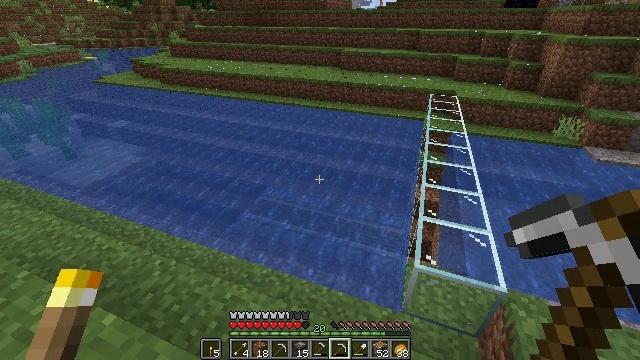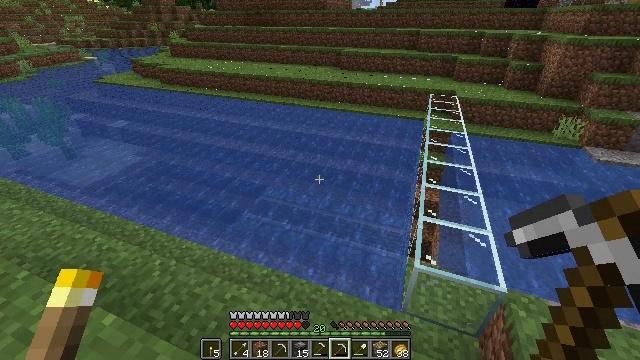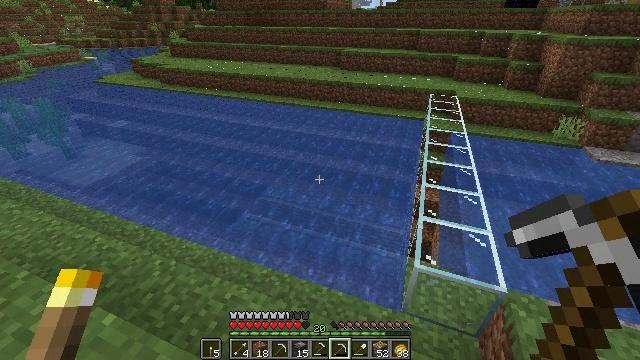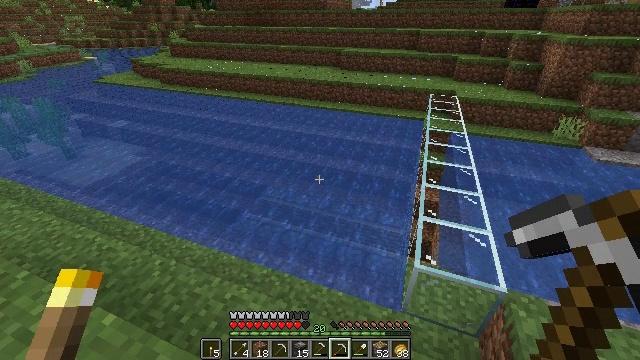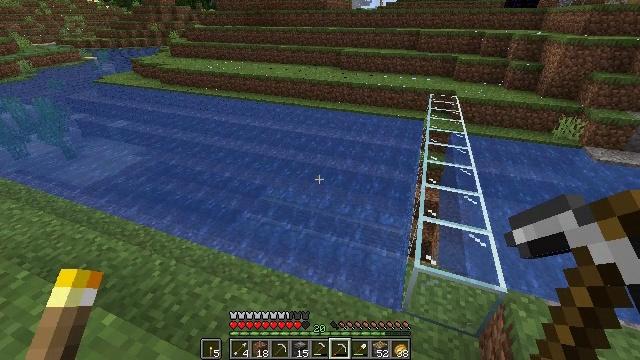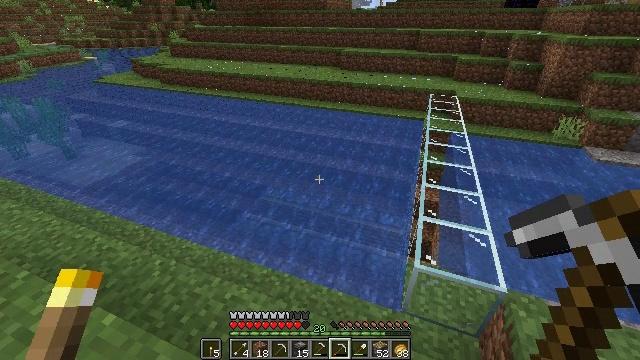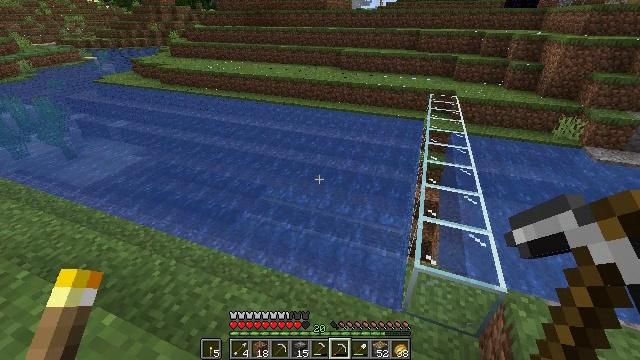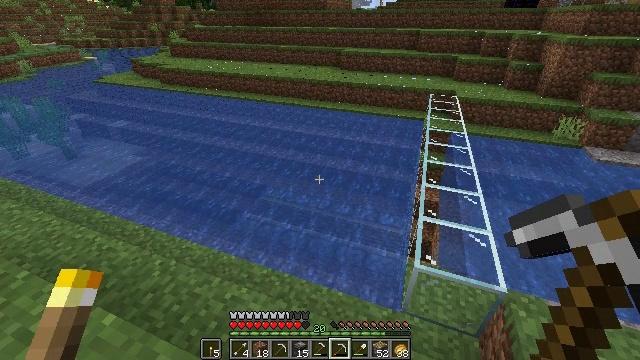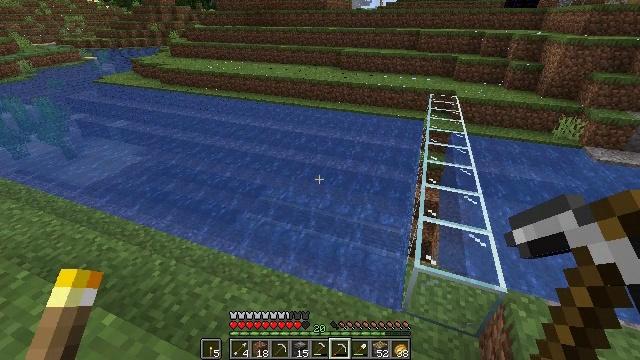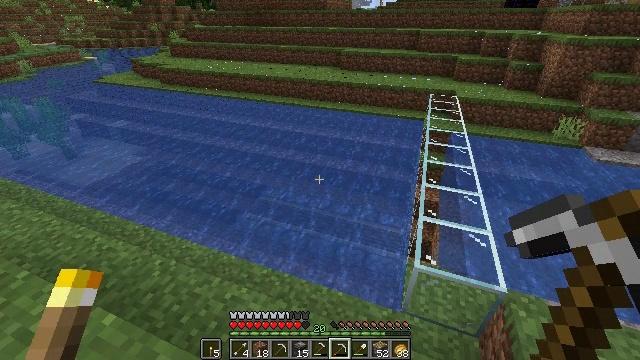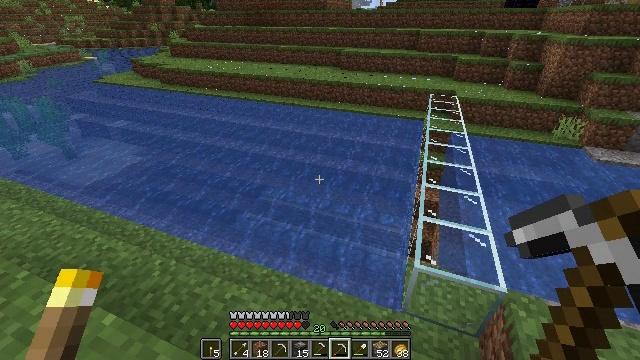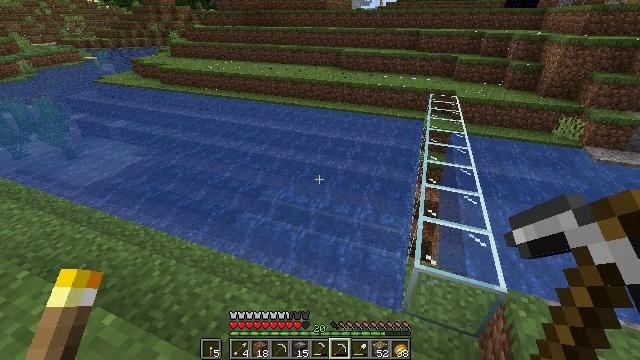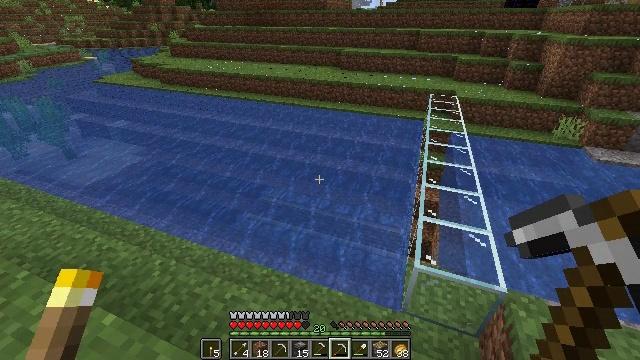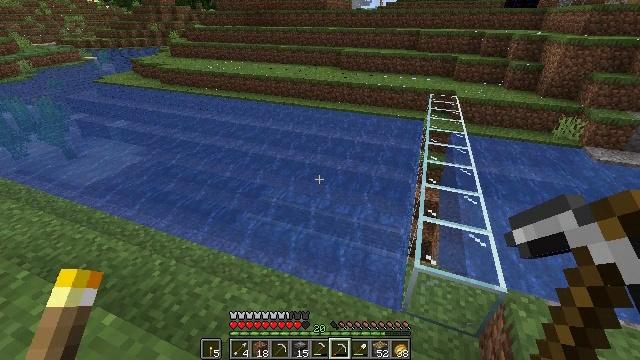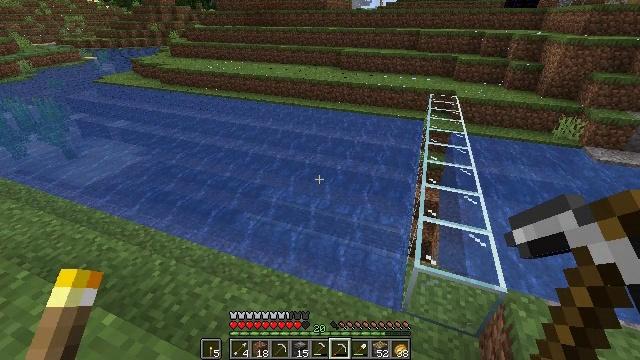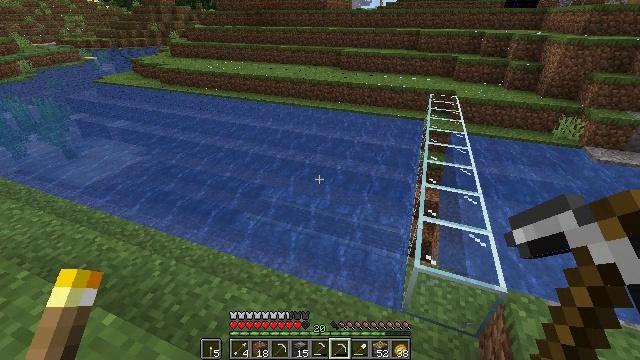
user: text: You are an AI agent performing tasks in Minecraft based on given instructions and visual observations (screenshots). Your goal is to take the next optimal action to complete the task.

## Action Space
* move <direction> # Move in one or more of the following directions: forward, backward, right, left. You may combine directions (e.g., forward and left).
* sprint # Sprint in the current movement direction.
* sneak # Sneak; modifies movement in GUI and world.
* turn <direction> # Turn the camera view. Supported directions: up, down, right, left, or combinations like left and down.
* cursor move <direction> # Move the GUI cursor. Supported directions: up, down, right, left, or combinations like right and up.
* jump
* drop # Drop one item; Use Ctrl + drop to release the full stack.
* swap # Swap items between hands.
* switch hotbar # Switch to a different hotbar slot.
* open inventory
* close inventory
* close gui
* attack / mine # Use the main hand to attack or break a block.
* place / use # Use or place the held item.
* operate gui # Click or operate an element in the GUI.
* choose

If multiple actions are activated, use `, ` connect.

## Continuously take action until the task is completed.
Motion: motion action
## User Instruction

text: Collect the piston into inventory.
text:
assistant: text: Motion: no_op
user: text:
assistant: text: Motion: no_op
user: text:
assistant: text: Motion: no_op
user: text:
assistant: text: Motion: no_op
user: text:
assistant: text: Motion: no_op
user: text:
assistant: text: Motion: no_op
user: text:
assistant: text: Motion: no_op
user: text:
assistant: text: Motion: no_op
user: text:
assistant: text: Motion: no_op
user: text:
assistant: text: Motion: no_op
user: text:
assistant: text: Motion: no_op
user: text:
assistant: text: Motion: no_op
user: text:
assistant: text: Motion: no_op
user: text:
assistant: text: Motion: no_op
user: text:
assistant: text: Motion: no_op
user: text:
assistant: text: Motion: no_op
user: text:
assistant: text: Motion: no_op
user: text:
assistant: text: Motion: no_op
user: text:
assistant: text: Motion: no_op
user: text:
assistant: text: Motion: no_op
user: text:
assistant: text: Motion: no_op
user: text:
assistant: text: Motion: no_op
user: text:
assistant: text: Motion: no_op
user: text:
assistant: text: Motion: no_op
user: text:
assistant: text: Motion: no_op
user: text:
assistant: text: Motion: no_op
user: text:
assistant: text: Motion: no_op
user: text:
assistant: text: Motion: no_op
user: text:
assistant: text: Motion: no_op
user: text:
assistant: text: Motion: no_op